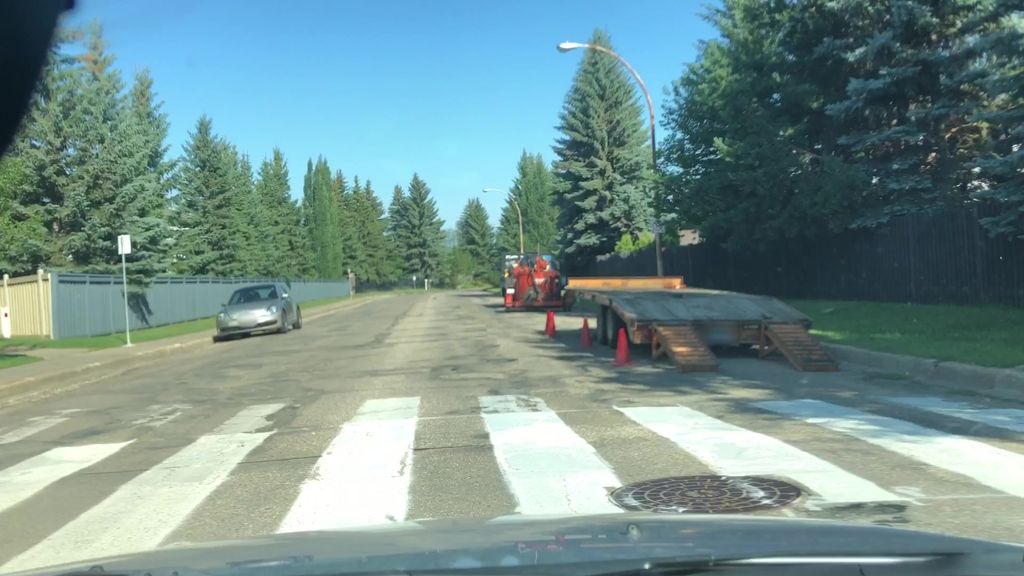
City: edmonton